Question: See my own answer.
I'm creating an app in which there is a hex based map. It takes a certain amount of time to travel between hexes and I'm trying to implement a way to press on any valid hex and get the optimal path (If possible) from the players current position.
Here comes the tricky part, only a few of the hexes are valid travel locations, so I need my path finding to be able to skip over empty hexes. Depending on the players "reach" they are allowed to skip otherwise invalid spaces. So if the players reach was f ex. 3, they are allowed to move 1, 2, or 3 spaces in one "move", even if hexes in between are invalid (Empty), but they are not allowed to "stop" on invalid hexes.

So far, I've implemented an A* pathfinding script with the help of these references:
- <URL>
But I'm not sure how to implement the "Skipping" or "Jumping" funcitonality I'm looking for. I've specifically avoided using "edge" cost, because it would require a lot of changes to my current implementation, and direction doesn't matter at all.
My version of the A* function in the third reference link:
'''
public void AStarSearch(MapHex startHex, MapHex goalHex)
{
if (goalHex.empty)
{
Debug.Log("Goal empty.");
return;
}
SimplePriorityQueue<MapHex> frontier =
new SimplePriorityQueue<MapHex>();
frontier.Enqueue(startHex, 0);
cameFrom.Add(startHex, startHex);
costSoFar.Add(startHex, 0);
while (frontier.Count > 0)
{
MapHex current = frontier.Dequeue();
if (current.Equals(goalHex)) break;
foreach (MapHex neighbor in GetNeighbors(current))
{
float newCost = costSoFar[current] + 1;
if (!costSoFar.ContainsKey(neighbor) ||
newCost < costSoFar[neighbor])
{
if (costSoFar.ContainsKey(neighbor))
{
costSoFar.Remove(neighbor);
cameFrom.Remove(neighbor);
}
costSoFar.Add(neighbor, newCost);
cameFrom.Add(neighbor, current);
float priority = newCost +
HexHeuristicDistance(neighbor, goalHex);
frontier.Enqueue(neighbor, priority);
}
}
}
}
'''
I just don't know how to expand the search past otherwise impassable hexes, or similar. I need the final output to be the shortest route to the end hex (If any is possible), to display the route, and the distance travelled.
Any help appreciated :)
Okay as per Ruzihm's suggestion I'm trying to expand my "GetNeighbors" function to achieve my goal.
To get all "neighbors" in range of the max speed, I'm trying to implement the code from the "Movement range" section of Red Blob Games's hexgrid guide: <URL>
Converting from python is proving to be a challenge though and I seem to have created an inefficient monster that may or may not work:
'''
public IEnumerable<MapHex> GetNeighbors(MapHex hex, int distanceOffset)
{
if (distanceOffset == 0)
{
foreach (Vector2 dir in oddQDirections)
{
MapHex next = allMapHexes.Find(item => item.coordinate == new Vector2(hex.coordinate.x + dir.x, hex.coordinate.y + dir.y));
if (next != null)
{
yield return next;
}
}
}
else
{
List<MapHex> neighbors = new List<MapHex>();
List<MapHex> closeHexesX = new List<MapHex>();
Vector3 hexCubeCoord = OddQToCube(hex.coordinate);
foreach (MapHex closeHex in allMapHexes.FindAll(item => !item.empty && -(distanceOffset + 1) <= -OddQToCube(item.coordinate).x && -OddQToCube(item.coordinate).x <= distanceOffset + 1))
{
closeHexesX.Add(closeHex);
}
foreach (MapHex closeHex in closeHexesX.FindAll(item => Mathf.Max(-(distanceOffset + 1), -OddQToCube(item.coordinate).x - (distanceOffset + 1)) <= -OddQToCube(item.coordinate).y && -OddQToCube(item.coordinate).x <= Mathf.Min((distanceOffset + 1), -OddQToCube(item.coordinate).x + (distanceOffset + 1))))
{
Vector3 cubeCoord = OddQToCube(closeHex.coordinate);
cubeCoord.z = -cubeCoord.x - cubeCoord.y;
neighbors.Add(closeHexesX.Find(item => item.coordinate == CubeToOddQ(hexCubeCoord + cubeCoord)));
}
}
}
'''
Maybe I'm better off just running GetDistance for each hex and return those that have a distance <= to "reach"..?
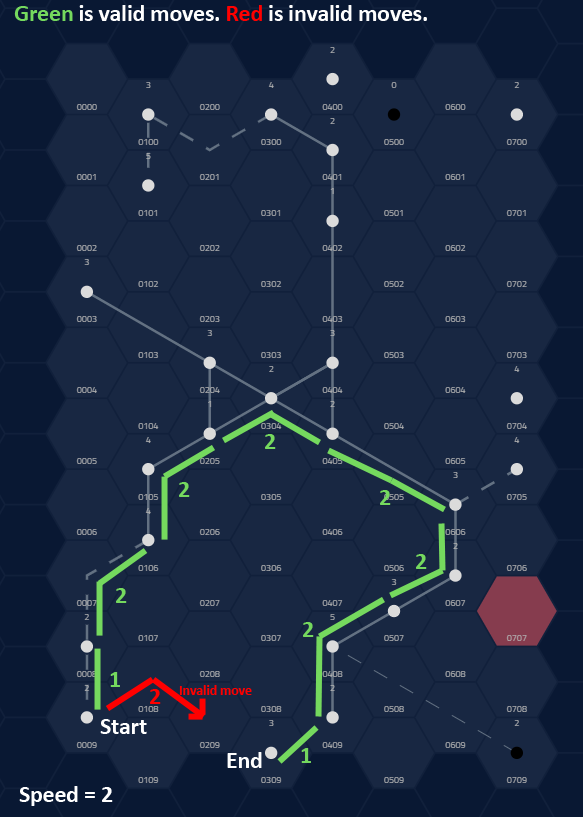
Answer: Alright so I ended up solving my problem (Thanks to some pointers from that made me rethink my problem) by simply checking all valid hexes in range, for each pathfinding node. I'm not sure this is the fastest method, but I already have a list of valid hexes, so I don't have iterate through all the empty hexes each loop and it seems to be fast enough.
Here's the "GetNeighbours" code I ended up using each path finding loop:
'''
public List<MapHex> GetNeighborsInRange(MapHex hex, int distance)
{
List<MapHex> neighbors = new List<MapHex>();
if (distance == 0)
{
foreach (Vector2 dir in oddQDirections)
{
MapHex next = allMapHexes.Find(item => item.coordinate == new Vector2(hex.coordinate.x + dir.x, hex.coordinate.y + dir.y));
if (next != null)
{
neighbors.Add(next);
}
}
}
else
{
foreach (MapHex closeHex in nonEmptyMapHexes)
{
if (HexHeuristicDistance(hex, closeHex) <= distance)
{
neighbors.Add(closeHex);
}
}
}
return neighbors;
}
'''
Oh also, here's the method I use to convert my pathfinding data into useful data in the form of an object I call "Journey":
'''
public Journey GetLatestPath()
{
if (cameFrom == null || cameFrom.Count == 0 || costSoFar == null || costSoFar.Count == 0)
{
//Trying to run this before running an A* search.
return null;
}
int pathTravelTime = 0;
List<MapHex> path = new List<MapHex>();
MapHex current = aStarLatestGoal;
while (!current.Equals(aStarLatestStart))
{
if (!cameFrom.ContainsKey(current))
{
//A* was unable to find a valid path.
return null;
}
path.Add(current);
current = cameFrom[current];
pathTravelTime += HexHeuristicDistance(current, path[path.Count - 1]);
}
path.Reverse();
return new Journey(path, aStarLatestStart, pathTravelTime);
}
'''
If you are using a cube or axial hex grid, check out this question for a possible solution to "Get all in range": <URL>